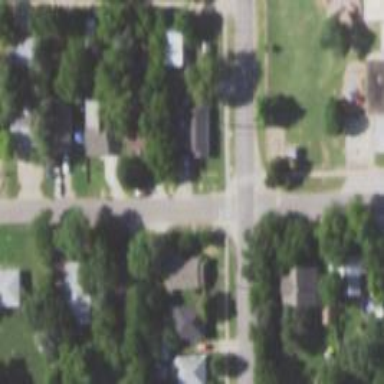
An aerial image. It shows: Residential road with sidewalk on the left.